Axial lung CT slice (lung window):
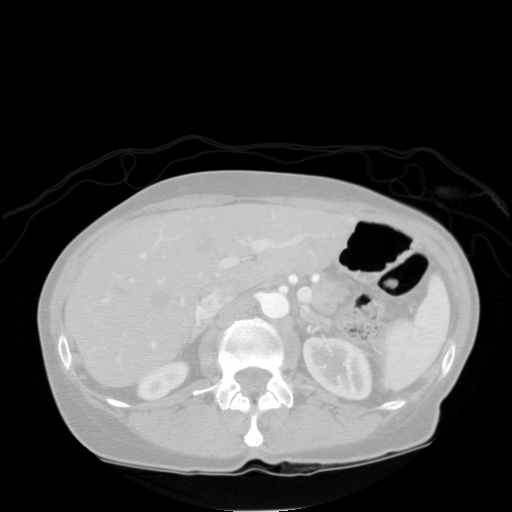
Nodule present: no